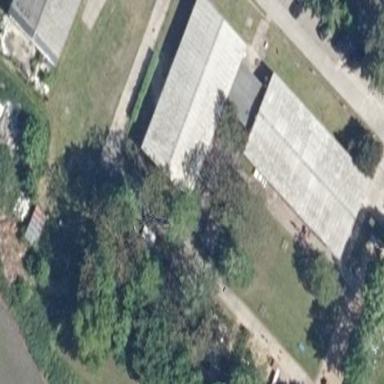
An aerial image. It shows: Kindergarten building.